Question: A bit of a random exercise but I want to take content from an existing table and create a new table based on the entries taken.

In the image above, the table on the left is what I have to work with already. The blue table on the right is what I want to create; using the data from the table on the left.
Can this be done with jQuery or some basic PHP?
If you're wondering why I'm doing this its because I don't have access to the SQL database and I want to use Google Charts API to display total number of user registrations for each month.
As always, your help is MUCH appreciated.
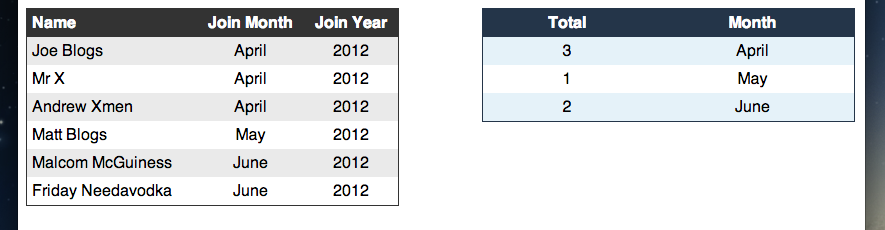
Answer: Using JQuery it can be done in this way
'''
//initialize monthArray
var monthArr = [{month:'April', occ:0}, {month:'May', occ:0},{month:'June', occ:0}];
//read occurrences for MonthNames in your existing table
$.each(monthArr, function(n,i){
var _occ = $("td:contains('"+monthArr[n].month+"')").size();
monthArr[n].occ = _occ;
});
// create new table and show the values
$.each(monthArr, function(index, value) {
//alert(value.occ+ ': ' + value.month);
$('#inTable').append('<tr><td>'+value.month+'</td><td>'+value.occ+'</td></tr>');
});
'''
Here is fiddle: <URL>
Note: Table look and feel formatting has not been done in this solution